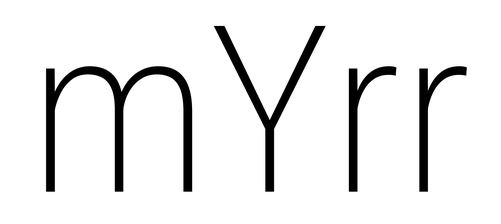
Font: Roboto_Condensed_ExtraLight